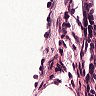
Metastatic tissue present: no